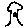
Label: tree